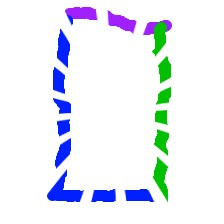
Shape: rectangle